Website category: jobs
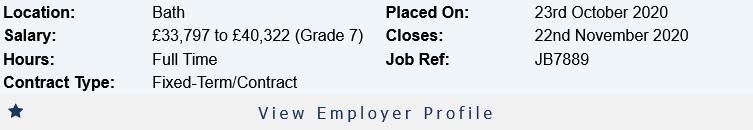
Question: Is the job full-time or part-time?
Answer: Full Time

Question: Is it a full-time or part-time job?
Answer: Full Time

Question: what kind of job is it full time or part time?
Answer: Full Time

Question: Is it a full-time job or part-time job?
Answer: Full Time

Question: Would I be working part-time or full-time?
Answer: Full Time

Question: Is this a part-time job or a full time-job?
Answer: Full Time

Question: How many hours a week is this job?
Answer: Full Time

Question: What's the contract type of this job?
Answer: Fixed-Term/Contract

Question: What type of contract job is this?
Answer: Fixed-Term/Contract

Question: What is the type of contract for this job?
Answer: Fixed-Term/Contract

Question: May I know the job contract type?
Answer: Fixed-Term/Contract

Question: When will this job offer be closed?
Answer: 22nd November 2020

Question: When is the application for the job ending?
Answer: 22nd November 2020

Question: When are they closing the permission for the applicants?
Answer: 22nd November 2020

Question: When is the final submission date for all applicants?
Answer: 22nd November 2020

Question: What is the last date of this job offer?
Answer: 22nd November 2020

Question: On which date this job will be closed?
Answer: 22nd November 2020

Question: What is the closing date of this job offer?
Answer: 22nd November 2020

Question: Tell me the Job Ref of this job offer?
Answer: JB7889

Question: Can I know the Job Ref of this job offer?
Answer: JB7889

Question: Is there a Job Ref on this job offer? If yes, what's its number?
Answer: JB7889

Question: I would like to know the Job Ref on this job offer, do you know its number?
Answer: JB7889

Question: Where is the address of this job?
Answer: Bath

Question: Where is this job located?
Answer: Bath

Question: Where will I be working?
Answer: Bath

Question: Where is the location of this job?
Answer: Bath

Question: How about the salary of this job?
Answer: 33,797 to 40,322 (Grade 7)

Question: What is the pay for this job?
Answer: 33,797 to 40,322 (Grade 7)

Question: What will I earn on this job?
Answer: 33,797 to 40,322 (Grade 7)

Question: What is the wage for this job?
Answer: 33,797 to 40,322 (Grade 7)

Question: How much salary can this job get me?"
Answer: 33,797 to 40,322 (Grade 7)

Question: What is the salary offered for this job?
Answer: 33,797 to 40,322 (Grade 7)

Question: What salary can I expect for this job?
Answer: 33,797 to 40,322 (Grade 7)

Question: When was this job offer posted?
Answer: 23rd October 2020

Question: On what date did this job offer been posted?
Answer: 23rd October 2020